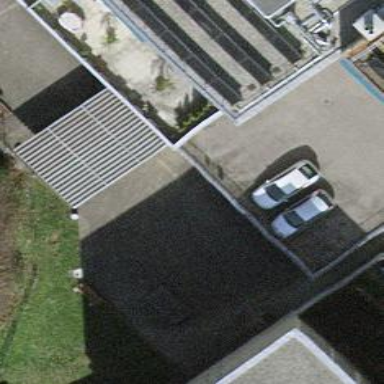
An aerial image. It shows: View of roof of building.